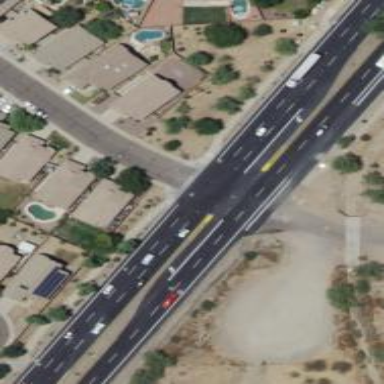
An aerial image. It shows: Primary road with asphalt surface.